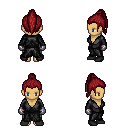
a pixel art fantasy rpg character, female body template, human, tanned skin, gray robe, teal pants, brunette long topknot hairstyle, metal gloves, black shoes, four views (front, back, left, right), 2x2 character sprite sheet, small pixel art, hard edges, no anti-aliasing